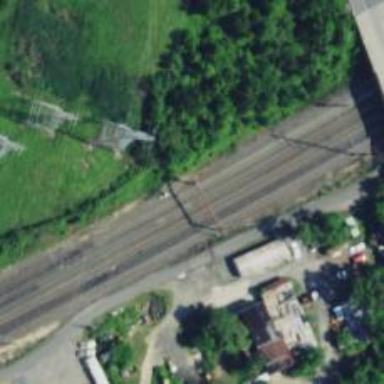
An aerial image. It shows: Railway track with contact line for electrification.